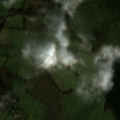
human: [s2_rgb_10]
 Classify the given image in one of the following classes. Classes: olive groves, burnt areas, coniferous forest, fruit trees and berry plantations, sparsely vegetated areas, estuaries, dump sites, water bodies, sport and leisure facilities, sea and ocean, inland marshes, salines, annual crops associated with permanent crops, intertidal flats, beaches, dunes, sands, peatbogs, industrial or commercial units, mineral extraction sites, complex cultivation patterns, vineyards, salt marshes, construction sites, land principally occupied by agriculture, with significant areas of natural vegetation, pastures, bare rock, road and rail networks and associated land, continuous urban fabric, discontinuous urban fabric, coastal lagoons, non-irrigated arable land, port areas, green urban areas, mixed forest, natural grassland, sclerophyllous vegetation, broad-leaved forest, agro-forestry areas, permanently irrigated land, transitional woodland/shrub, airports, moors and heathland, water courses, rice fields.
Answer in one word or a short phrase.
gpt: pastures, coniferous forest